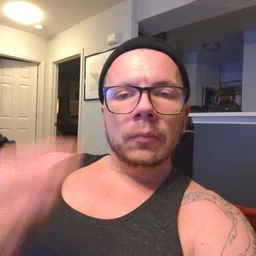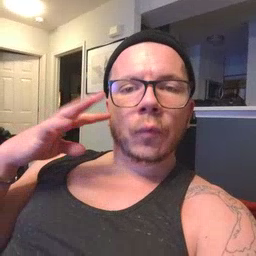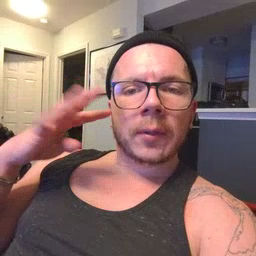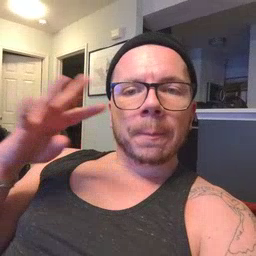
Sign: noisy